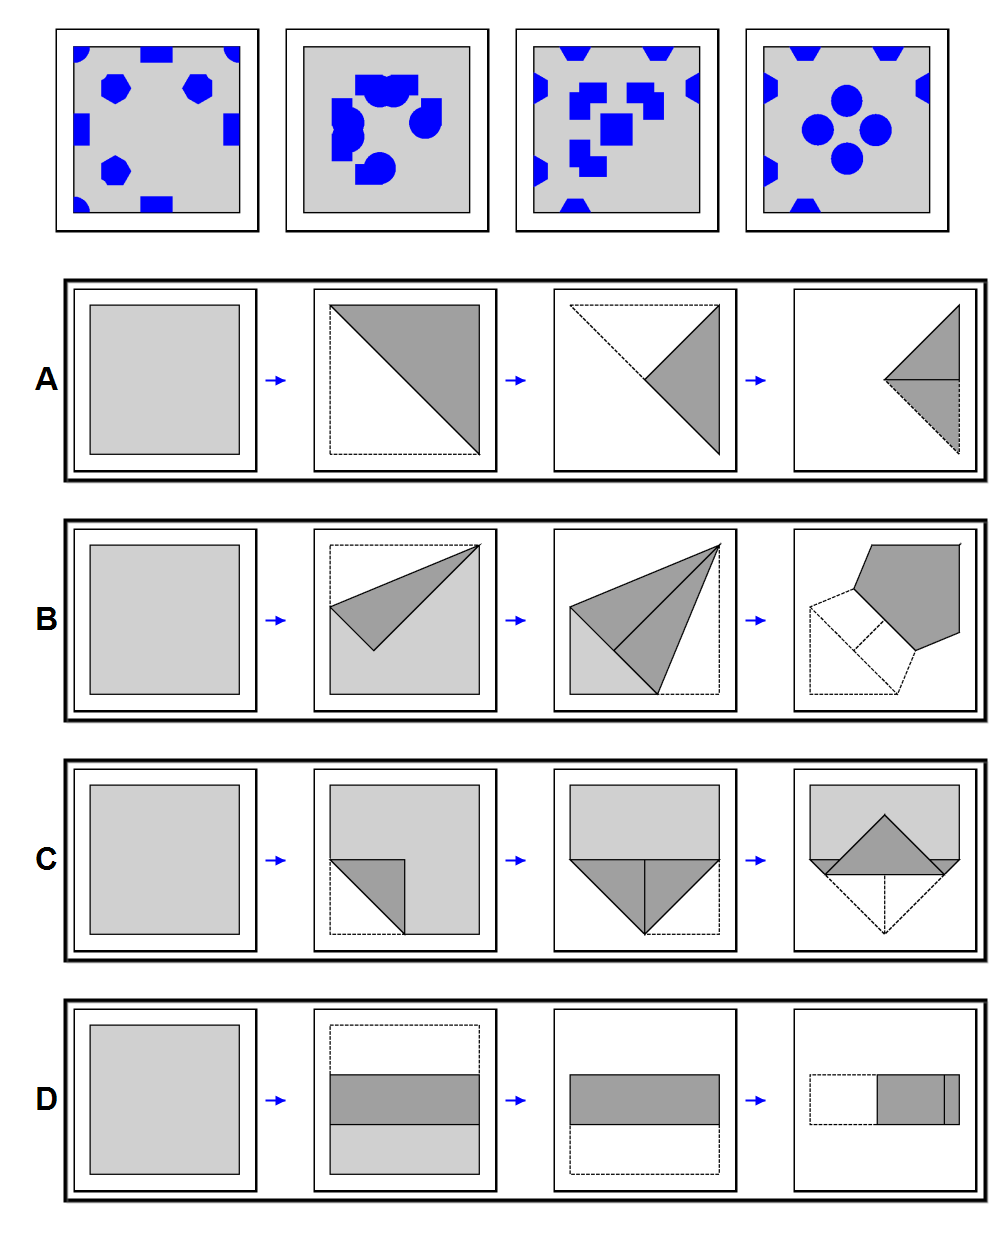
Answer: A